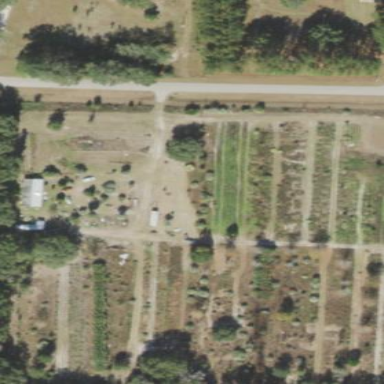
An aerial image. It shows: Plant nursery cultivating trees.